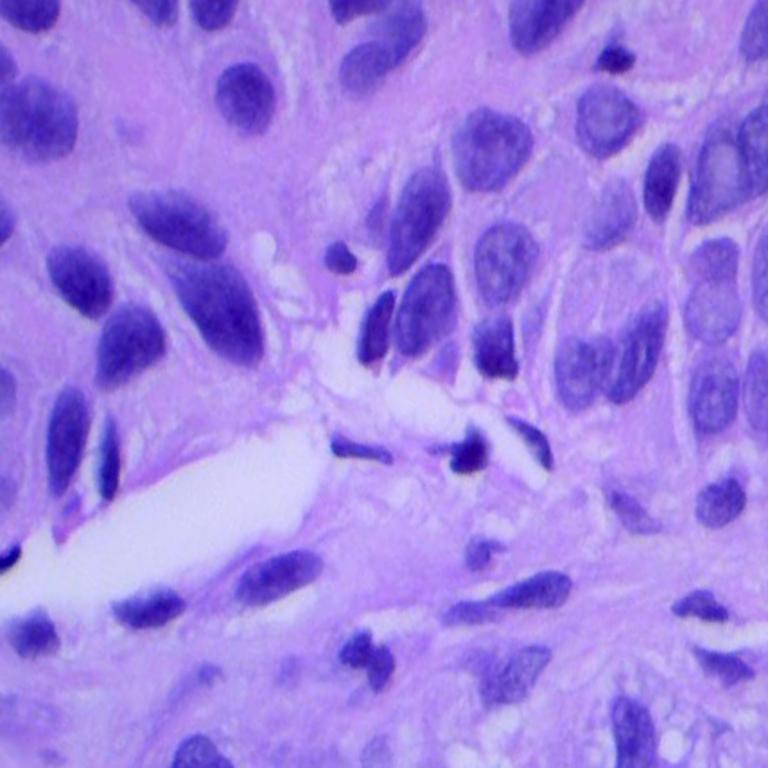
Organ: lung
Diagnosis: squamous carcinomas